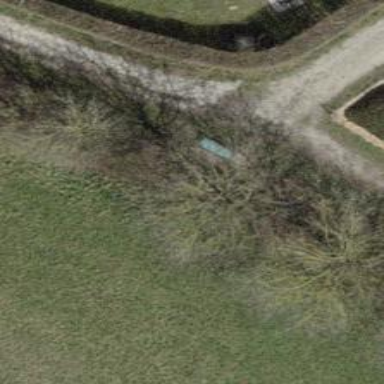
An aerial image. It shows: Bench.